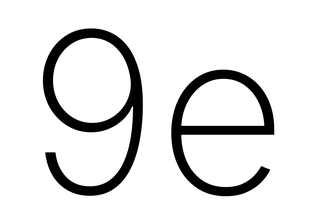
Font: Inter_ExtraLight